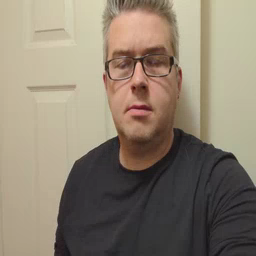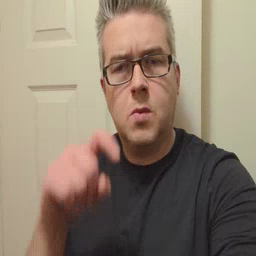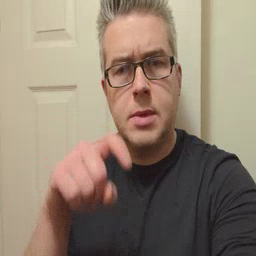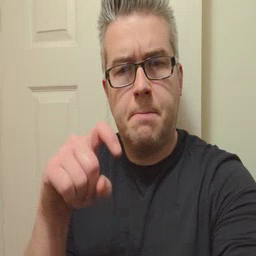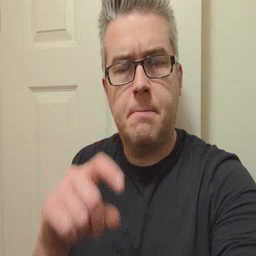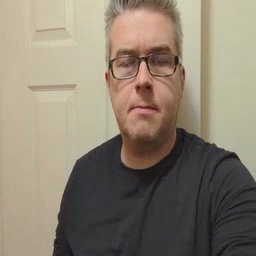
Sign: time